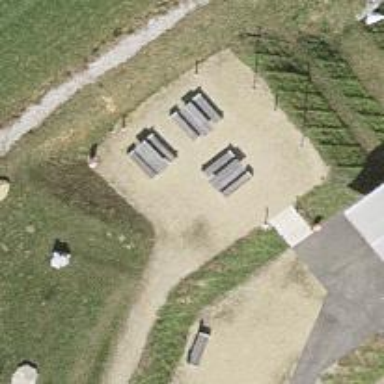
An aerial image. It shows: Picnic table located in leisure land area.